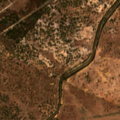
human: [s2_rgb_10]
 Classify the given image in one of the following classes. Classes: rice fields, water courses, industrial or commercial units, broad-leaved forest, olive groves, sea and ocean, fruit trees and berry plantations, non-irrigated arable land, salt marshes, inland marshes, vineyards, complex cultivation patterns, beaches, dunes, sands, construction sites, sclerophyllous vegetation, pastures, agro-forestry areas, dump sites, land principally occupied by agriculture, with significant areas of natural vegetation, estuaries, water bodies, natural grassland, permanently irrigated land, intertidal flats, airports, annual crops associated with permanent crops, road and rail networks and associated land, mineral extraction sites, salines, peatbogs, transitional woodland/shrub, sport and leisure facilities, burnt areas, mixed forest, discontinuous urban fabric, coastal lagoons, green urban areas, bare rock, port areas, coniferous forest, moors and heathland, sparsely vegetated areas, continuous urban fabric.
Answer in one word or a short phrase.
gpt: pastures, agro-forestry areas, broad-leaved forest, transitional woodland/shrub